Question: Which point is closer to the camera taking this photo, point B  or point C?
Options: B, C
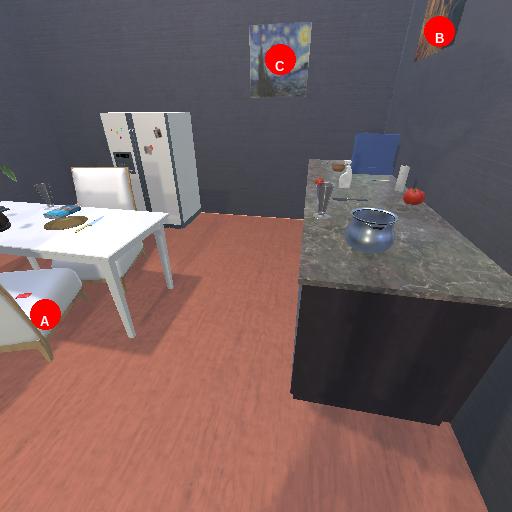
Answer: B